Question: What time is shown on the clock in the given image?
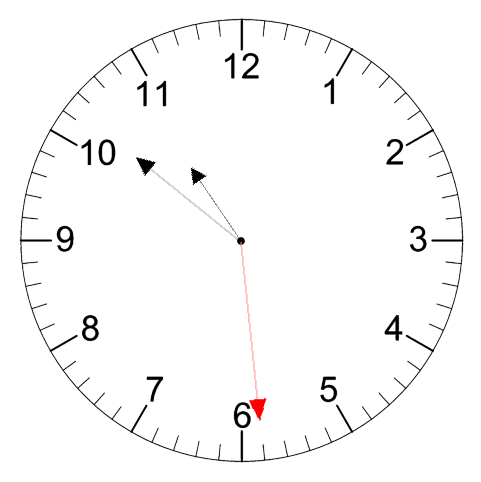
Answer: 10:51:29